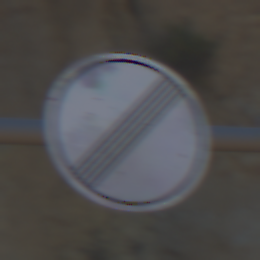
Verkehrszeichen: EndeSaemtlicherBegrenzungen
Umgebung: Outdoor, Nature
Tageszeit: MorningAfternoon
Wetter: Clear
Licht: Natural
Jahreszeit: NotSpecified
Kontrast: HighContrast